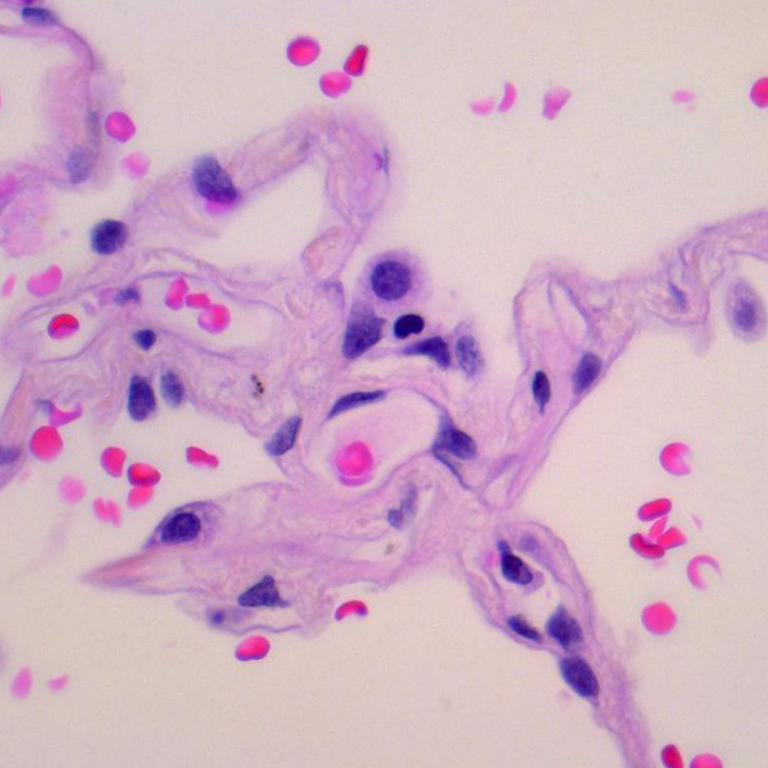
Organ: lung
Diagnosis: benign